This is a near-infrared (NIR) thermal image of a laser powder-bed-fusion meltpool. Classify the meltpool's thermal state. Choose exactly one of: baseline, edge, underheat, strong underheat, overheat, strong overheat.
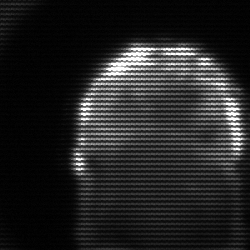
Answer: baseline